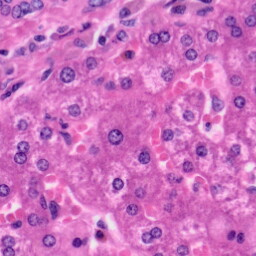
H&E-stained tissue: Liver